Question: I'm trying to wrap my mind around this but I could really use some pointers.
Currently I have a many-to-many relationship between two entities and my application is working fine. However, I'd like to modify how my data gets stored regarding the tags table. I would like for only unique tags to be stored in the tags table.
'''
public class Post : IEntity
{
[Key]
public int Id { get; set; }
public string Title { get; set; }
public List<Tag> Tags { get; set; } // many
}
'''
'''
public class Tag : IEntity
{
[Key]
public int Id { get; set; }
public string Name { get; set; }
public List<Post> Posts { get; set; } // many
}
'''
Entity Framework has created 3 tables, one for each class and one navigation table which look like this. As you can see I'm currently storing duplicate copies of the same tag name.

## How do I avoid saving duplicate records like this?
My intuition was to start at my PostController action where I receive my form data via HttpPost.
'''
[HttpPost]
public ActionResult Create([Bind(Include = "Title,URL,IntroText,Body,Created,Modified,Author,Tags")] Post post)
{
if (ModelState.IsValid)
{
using (UnitOfWork uwork = new UnitOfWork())
{
var newPost = new Post
{
Title = post.Title,
URL = post.URL,
IntroText = post.IntroText,
Body = replace,
Author = post.Author,
//Tags = post.Tags
};
// check for duplicate entries
foreach (var tag in post.Tags)
{
var tagCount = uwork.TagRepository.GetAll().Where(s => s.Name.Equals(tag.Name)).Count();
if (tagCount < 1) {
// not sure if I'm on the right track
}
}
uwork.PostRepository.Insert(newPost);
uwork.Commit();
return RedirectToAction("Index", "Dashboard");
}
}
return RedirectToAction("Index", "Dashboard");
}
'''
Once I began on this route I started to second guess this because I realized that if I conditionally omit duplicates here the post will just lose the tag reference altogether. Any pointers would be greatly appreciated.
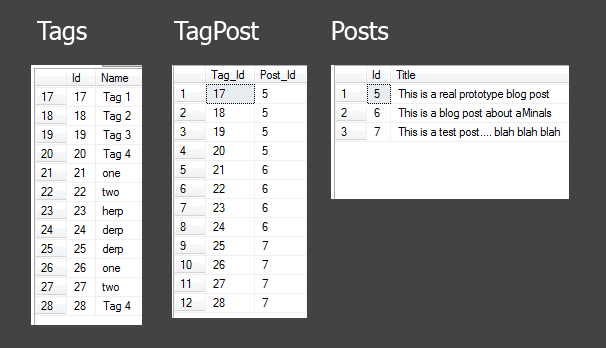
Answer: I'd say you are on the right track. If tag names are unique theres no need to "Count" though. Just get the first one if it exists. Swap out dupes and do nothing for uniques
'''
// check for duplicate entries
foreach (var tag in post.Tags.ToList())
{
var dupeTag = uwork.TagRepository.GetAll().FirstOrDefault(t => t.Name == tag.Name);
//Replace tag with the dupe if found
if(dupeTag != null)
{
post.Tags.Remove(tag);
post.Tags.Add(dupeTag);
}
}
'''